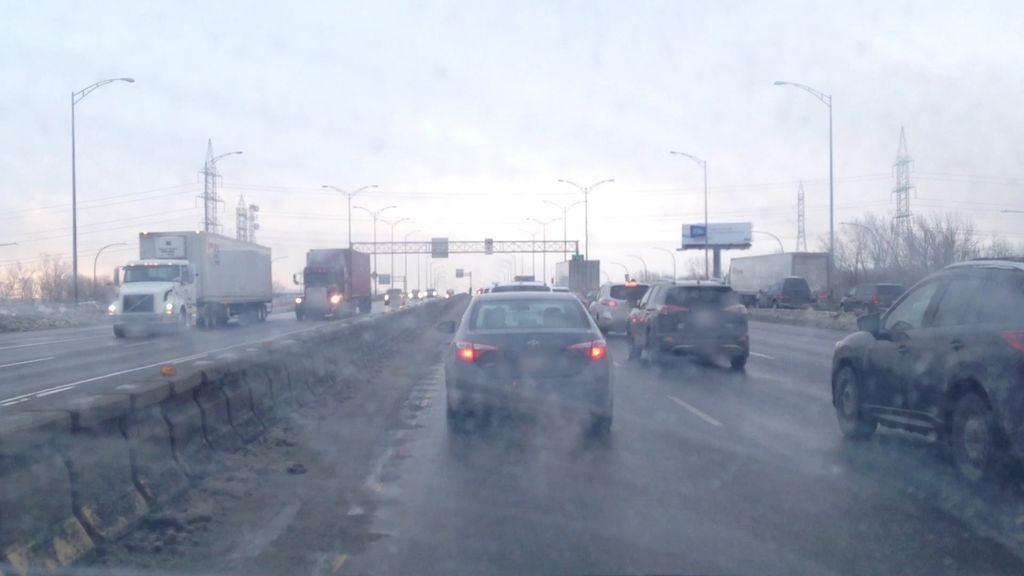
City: montreal